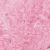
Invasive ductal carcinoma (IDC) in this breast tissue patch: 0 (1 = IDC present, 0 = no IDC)